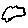
Label: cloud